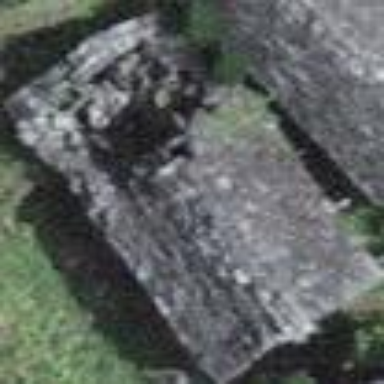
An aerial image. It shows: Ruins of building.